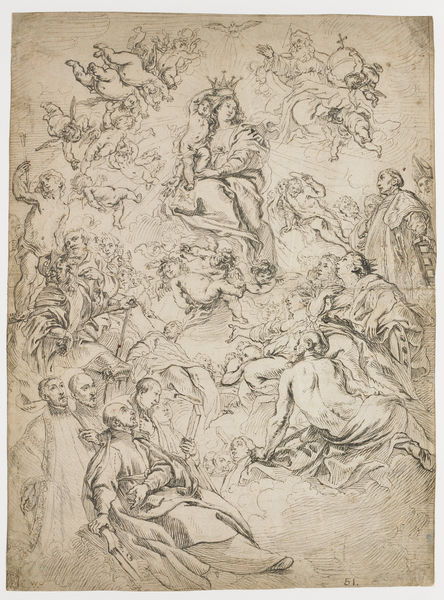
Titel: Kroning van Maria door Christuskind
Künstler: Cornelis (I) Schut
Standort: Amsterdam
Institution: Rijksmuseum
Schlagwörter: beige, bishop, crown, folds, men, people, religious, white, women, female, woman, angel, heaven, man, naked, nude, sky, male, drawing, paper, black and white, mother, sketch, saint, cross, cherub, cupid, draft, jesus, religion, angles, animal, dynamic, dove, pigon, god, goddess, book, christ, baby, globe, christian, maria, mary, arrow, holy, pig, awe, believe, holy spirit, deity, babe, cherubine, marria, pigom, anime, 5l